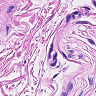
Metastatic tissue present: no